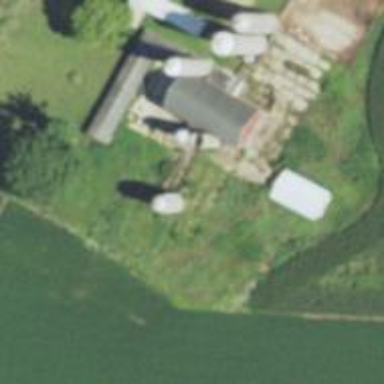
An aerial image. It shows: Silo.